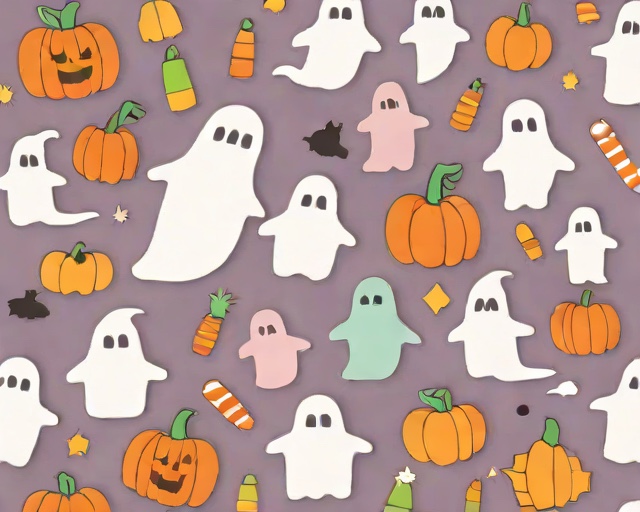
Category: Halloween